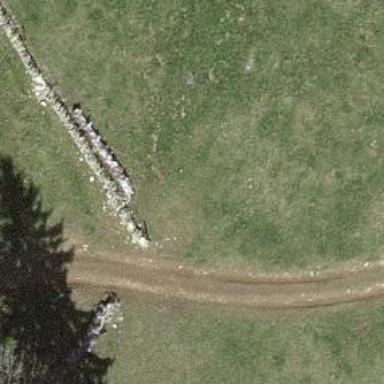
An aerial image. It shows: Wall made of dry stone.